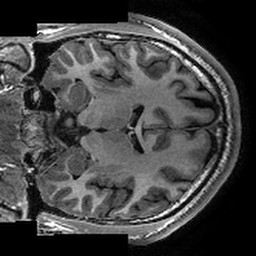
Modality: T1w
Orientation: coronal
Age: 24
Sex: male
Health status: healthy
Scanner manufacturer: ge
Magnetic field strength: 3 T
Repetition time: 0.006652 s
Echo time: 0.002928 s